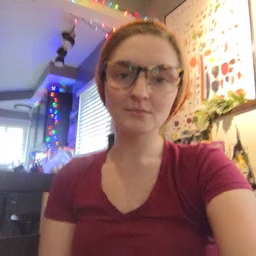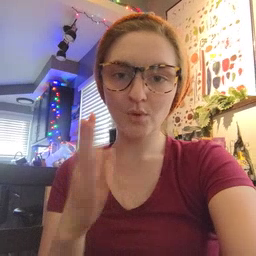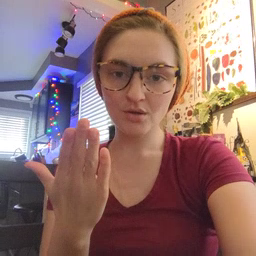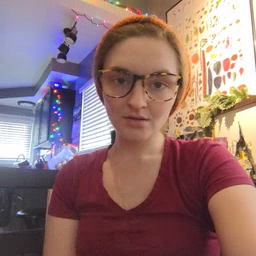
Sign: book